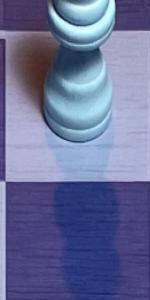
Label: Empty